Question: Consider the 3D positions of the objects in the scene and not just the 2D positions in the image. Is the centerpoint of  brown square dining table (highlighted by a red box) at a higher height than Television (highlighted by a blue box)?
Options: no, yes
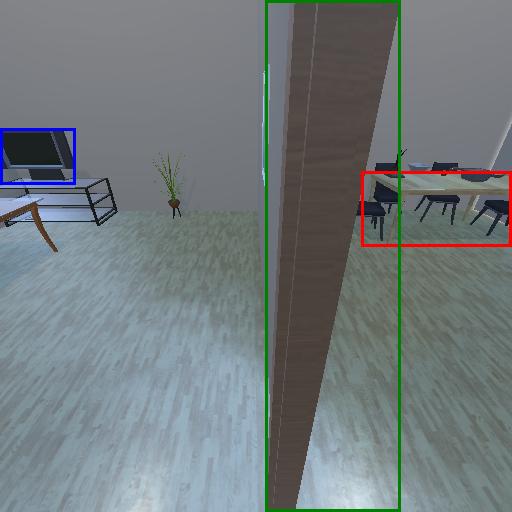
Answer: no